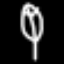
Label: leaf